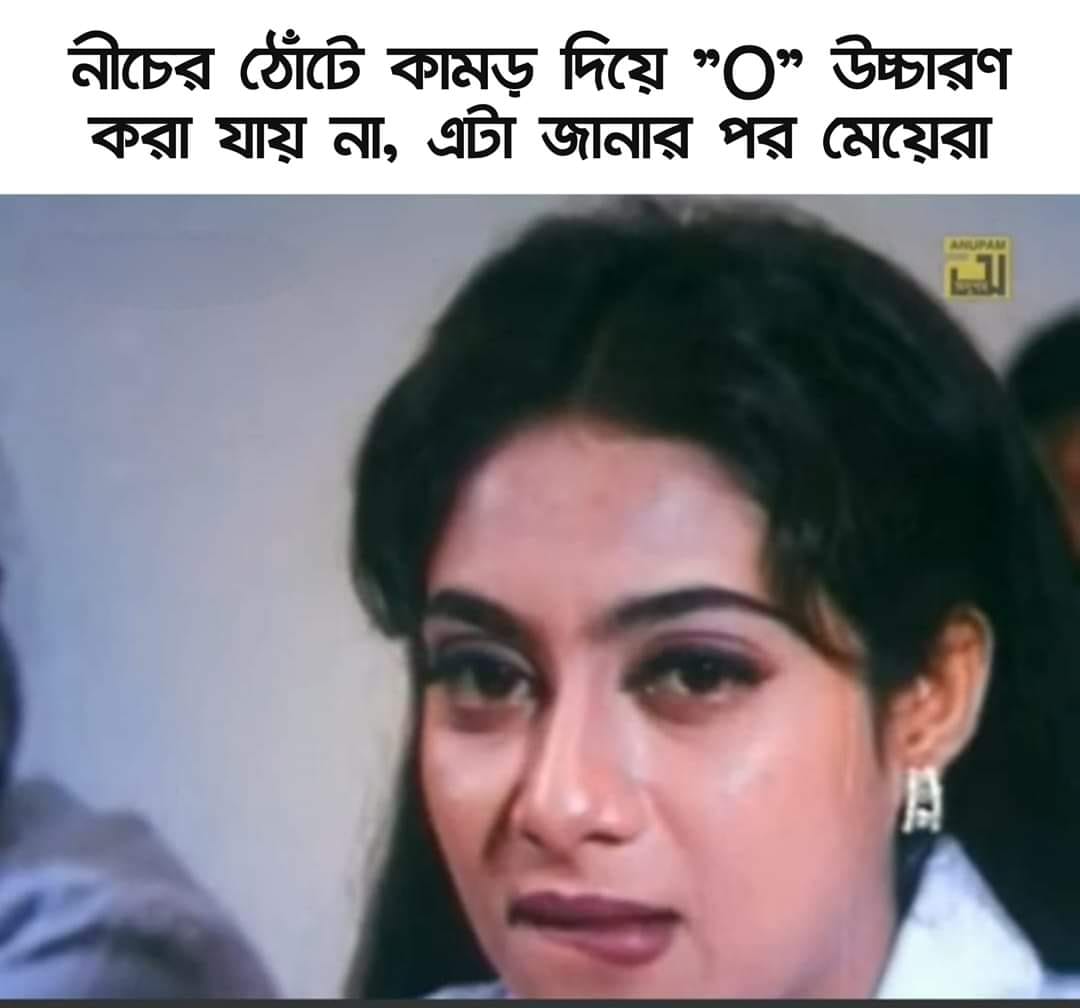
Caption: নীচের ঠোটে কামড় দিয়ে "O" উচ্চারণ করা যায় না, এটা জানার পর মেয়েরা
Label: non-hate